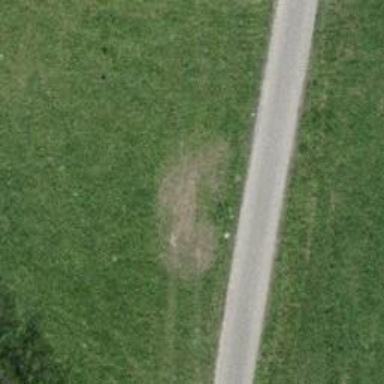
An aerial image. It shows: Well-maintained track road with grade 1 tracktype.